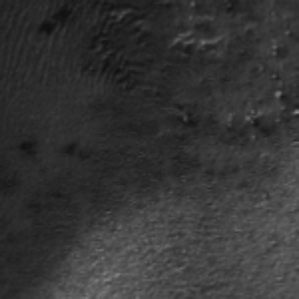
Label: frost